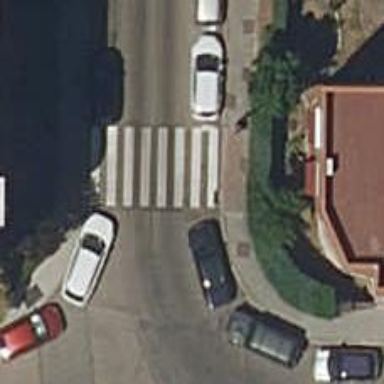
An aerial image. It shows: Zebra crossing on the road.